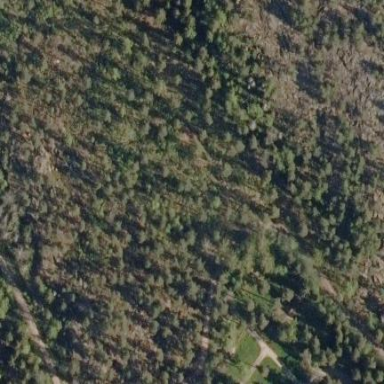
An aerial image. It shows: Forest area.